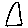
Label: triangle